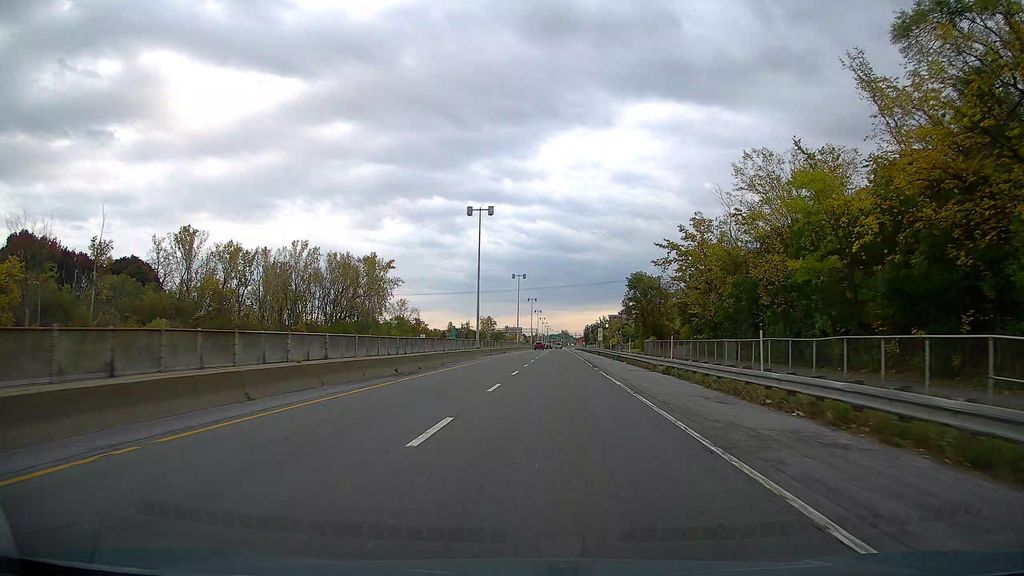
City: montreal